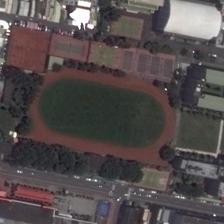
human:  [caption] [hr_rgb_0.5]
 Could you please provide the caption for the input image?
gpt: this is a very structured area where the houses are neatly arranged, with a huge exercise yard inside .

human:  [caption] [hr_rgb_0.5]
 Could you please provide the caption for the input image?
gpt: a playground is surrounded by some green trees and many buildings .

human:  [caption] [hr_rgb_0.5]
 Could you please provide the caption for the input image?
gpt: many buildings and some green trees are around a playground .

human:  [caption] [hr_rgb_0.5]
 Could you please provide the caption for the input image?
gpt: a playground surrounded by some green plants and many buildings is next to a road .

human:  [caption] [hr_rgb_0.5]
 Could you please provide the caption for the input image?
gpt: a playground surrounded by some green plants and many buildings is next to a road .